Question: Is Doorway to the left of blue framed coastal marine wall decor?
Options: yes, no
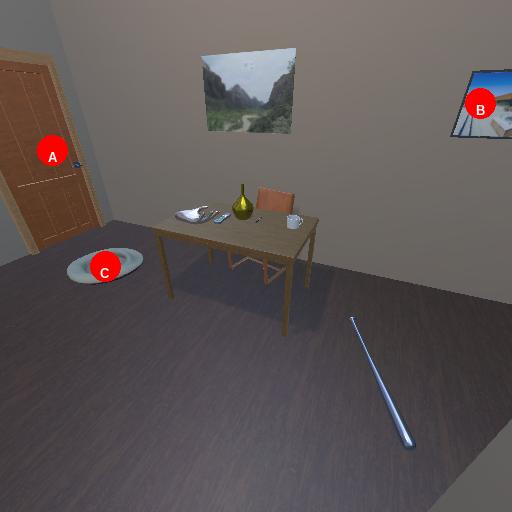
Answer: yes